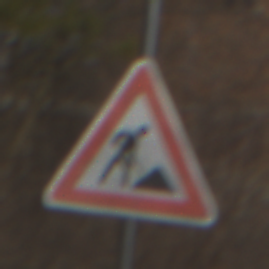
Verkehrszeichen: Arbeitsstelle
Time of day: MorningAfternoon
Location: Outdoor (Suburban)
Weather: PartlyCloudy
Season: NotSpecified
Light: Natural